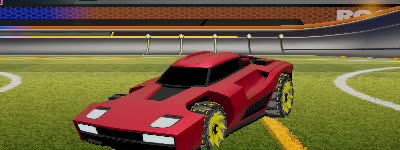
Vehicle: breakout